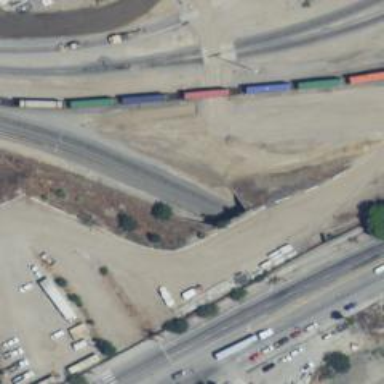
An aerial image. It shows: Railway siding for service.